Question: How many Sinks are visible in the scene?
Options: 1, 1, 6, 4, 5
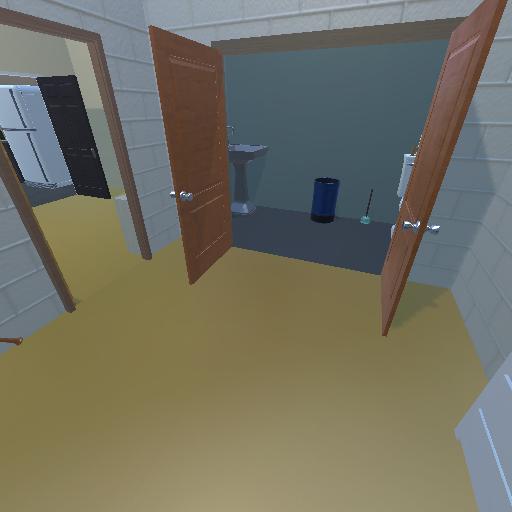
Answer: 1